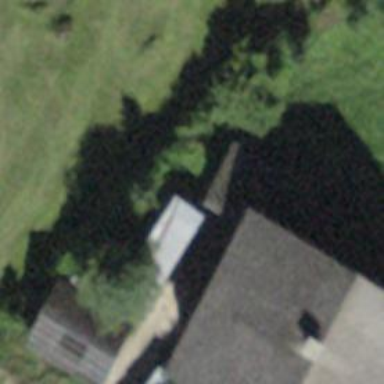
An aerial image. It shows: Semidetached house with gabled roof.